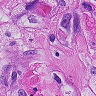
Metastatic tissue present: yes